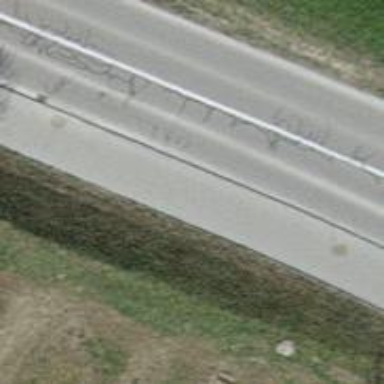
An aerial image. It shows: Asphalt sidewalk path.